Question: I have a multidimensional array in that looks like this:
'''
Array
(
[0] => Array
(
[category_id] => 1
[name] => Football Team Name 1
)
[1] => Array
(
[category_id] => 2
[name] => Football Team Name 2
)
[2] => Array
(
[category_id] => 3
[name] => Hockey Team Name 1
)
[3] => Array
(
[category_id] => 4
[name] => Hockey Team Name 2
)
[4] => Array
(
[category_id] => 5
[name] => Hockey Team Name 3
)
'''
The first word (of the array's key that is called ) I always use as a category title, thus, I would like to but so far couldn't figure this out of how to make the final output look like this:

The solution, in my case, should be eventually used with .
I would be appreciate for any ideas over this.
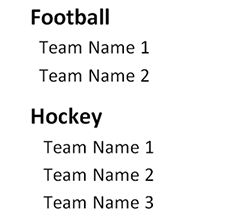
Answer: You should prepare the data before parsing it to Smarty.
You could do like this:
'''
$result = array(
array('name' => 'Hockey Team 1', 'category_id' => 1),
array('name' => 'Hockey Team 2', 'category_id' => 2),
array('name' => 'Hockey Team 3', 'category_id' => 3),
array('name' => 'Football Team 1', 'category_id' => 4),
array('name' => 'Football Team 2', 'category_id' => 5),
array('name' => 'Football Team 3', 'category_id' => 6)
);
$sports = array();
foreach ($result as $team) {
$sport_parts = explode(' ', $team['name']);
$sport = array_shift($sport_part);
$team['name'] = join(' ', $sport_parts);
if (isset($sports[$sport]) === FALSE) {
$sports[$sport] = array();
}
$sports[$sport][] = $team;
}
'''
This would produce a data set like this, which is easy to iterate over in Smarty:
'''
array(2) {
["Hockey"]=>
array(3) {
[0]=>
array(2) {
["name"]=>
string(13) "Team 1"
["category_id"]=>
int(1)
}
[1]=>
array(2) {
["name"]=>
string(13) "Team 2"
["category_id"]=>
int(2)
}
[2]=>
array(2) {
["name"]=>
string(13) "Team 3"
["category_id"]=>
int(3)
}
}
["Football"]=>
array(3) {
[0]=>
array(2) {
["name"]=>
string(15) "Team 1"
["category_id"]=>
int(4)
}
[1]=>
array(2) {
["name"]=>
string(15) "Team 2"
["category_id"]=>
int(5)
}
[2]=>
array(2) {
["name"]=>
string(15) "Team 3"
["category_id"]=>
int(6)
}
}
}
'''
An example at a Smarty template:
'''
{foreach from=$sports key=sport item=teams}
<h1>{$sport}</h1>
<ul>
{foreach from=$teams item=team}
<li>{$team['name']}</li>
{/foreach}
</ul>
{/foreach}
'''